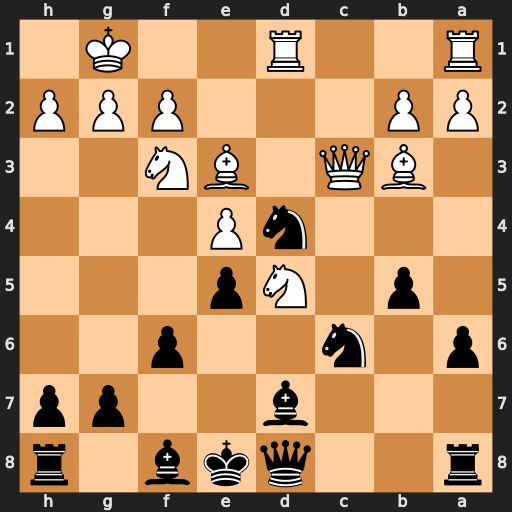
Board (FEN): r2qkb1r/3b2pp/p1n2p2/1p1Np3/3nP3/1BQ1BN2/PP3PPP/R2R2K1
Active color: b
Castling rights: kq
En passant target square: -
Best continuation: Ne2+ Kf1 Nxc3